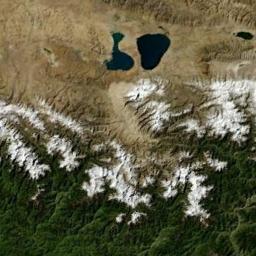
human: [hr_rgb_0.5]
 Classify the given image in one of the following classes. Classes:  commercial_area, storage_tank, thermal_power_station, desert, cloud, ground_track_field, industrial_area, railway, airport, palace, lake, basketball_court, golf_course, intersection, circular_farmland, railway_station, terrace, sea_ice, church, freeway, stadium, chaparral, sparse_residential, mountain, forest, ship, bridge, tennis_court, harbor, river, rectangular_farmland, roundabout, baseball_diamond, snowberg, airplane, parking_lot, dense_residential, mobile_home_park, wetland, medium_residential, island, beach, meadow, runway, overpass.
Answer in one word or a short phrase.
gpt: snowberg